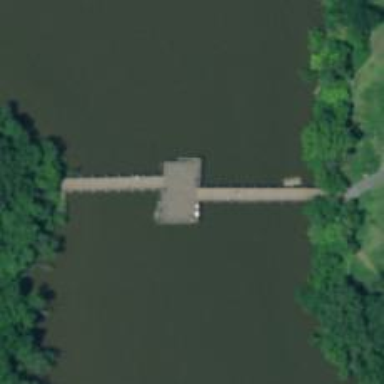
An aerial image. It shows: Footway bridge.